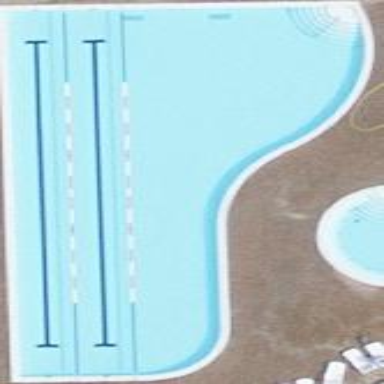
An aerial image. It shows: Swimming pool located in leisure land.